Question: I am learning how to parse with Beautifulsoup. Could someone explain me how to parse '<p></p>' element in 'div class="article-content"'. I want to see only content information after script launch. Let me demonstrate what I want:

I can parse 'div class="article-content"' but cant needed info in '<p></p>'. My code looks in such way:
'''
import urllib2
from bs4 import BeautifulSoup
html = urllib2.urlopen('http://www.engadget.com/2014/10/17/local-multiplayer-is-coming-to-android-games/')
parsed_html = BeautifulSoup(html)
print parsed_html.body.find('div', attrs={'class':'article-content'}).text
'''
But I get also a lot of junk:
'''
$ python engadget_parser.py
Ever wish that you could just whip out your Android device and harass a passer-by to play games with you? It's the sort of thing that Nintendo DS users, for example, have been using thanks to that company's StreetPass feature, but, until now, hasn't been available on Google's smartphones. Now, however, the company has an added an update to its games infrastructure that enables "ambient, real-time" games with more than one user - so long that the game relies upon Google's home-grown multiplayer backend. Still, maybe don't sprint into the street and start challenging people to a dual, because they might get the wrong idea.
onBreak({
0: function(){
(function() {
var a = {
mobilePlacementID: "348-14-15-135b",
width: "320",
height: "115"
};
madserver.requestAd(a);
})();
},
768: function(){}
});
Source: Android Developers (G+)
Tags: android, AndroidGames, gaming, google, googleplaygames, mobile, mobilepostcross
Hide Comments
0Comments
_when_.eng("eng.livefyre.init", {
articleId: 20979699 ,
domain: "engadget.fyre.co" ,
siteId: "296092" ,
el: "livefyre_20979699",
initialNumVisible: 2
})
_when_.eng("eng.perm.init");
lab.scriptBs('gravity.js')
onBreak({
0: function(){},
320: function(){},
768: function(){}
});
'''
Thank you!
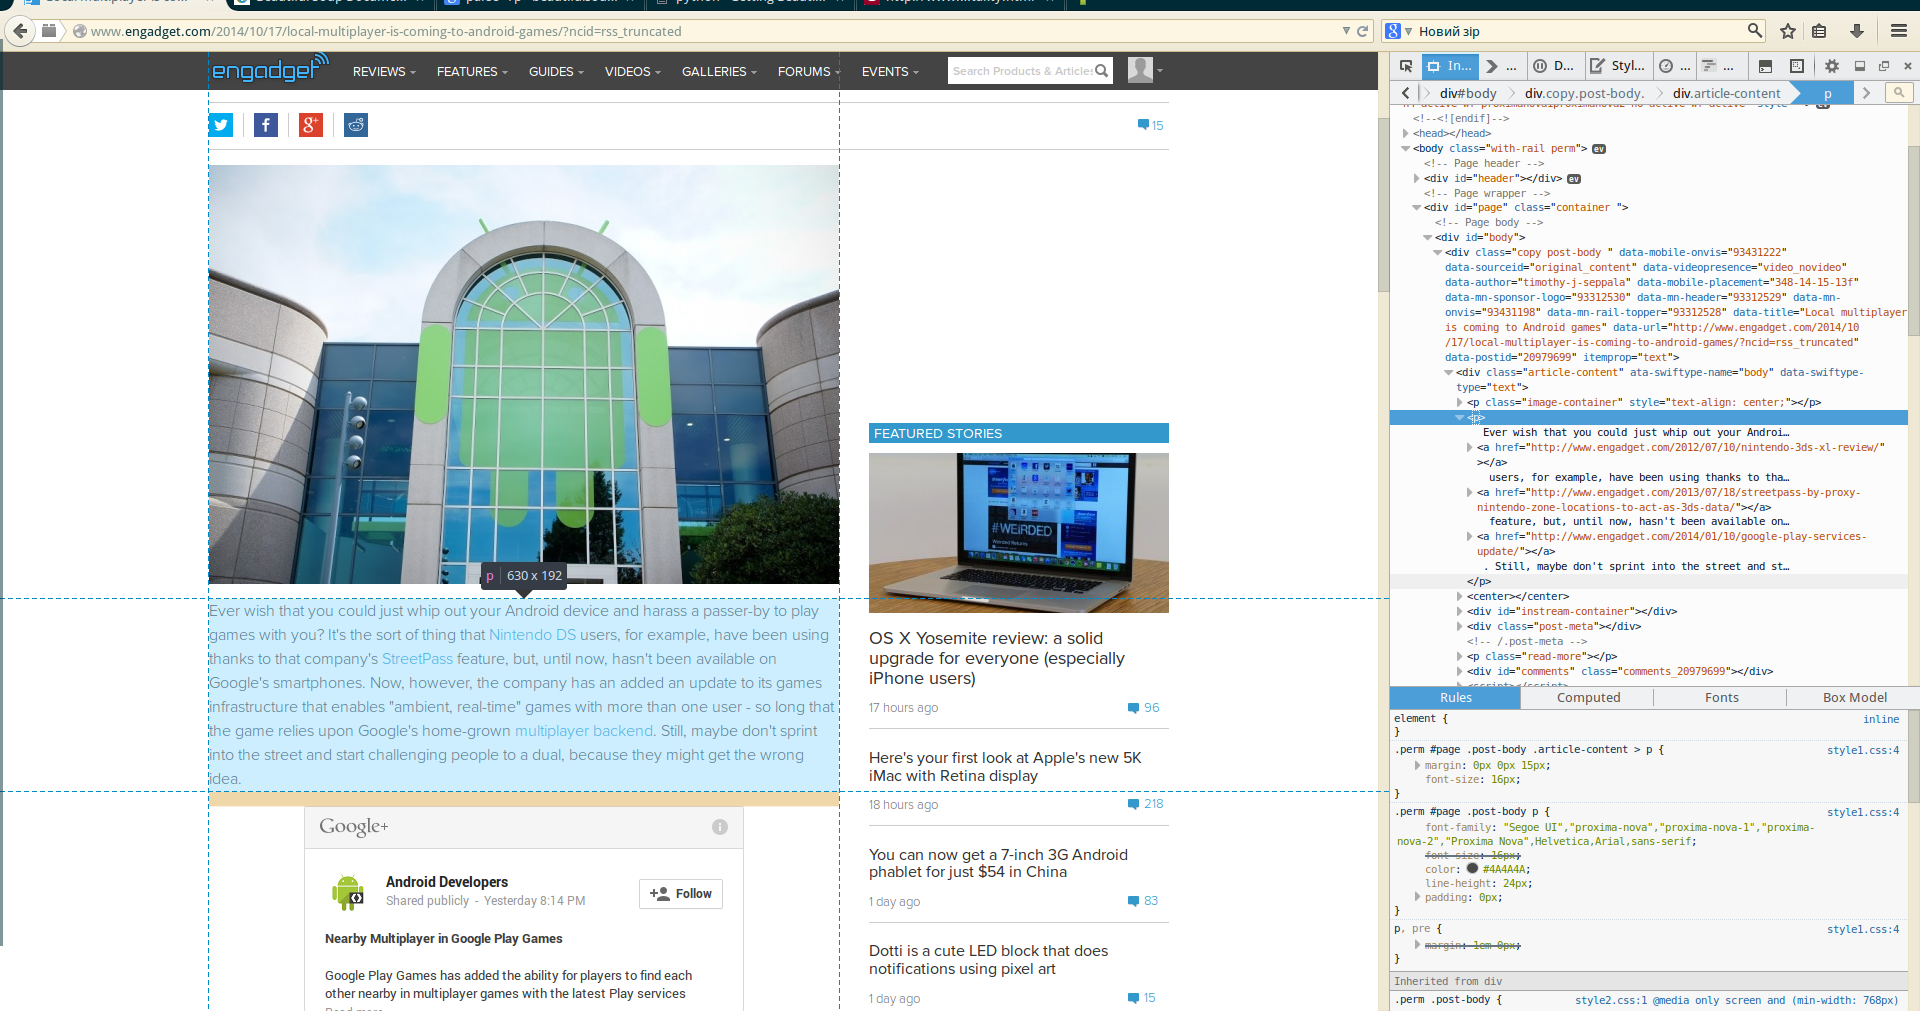
Answer: I like the select method of beautifulsoup in this case. Replace This:
'''
print parsed_html.body.find('div', attrs={'class':'article-content'}).text
'''
With this:
'''
for p in parsed_html.select('div.article-content p'):
print p.text
'''